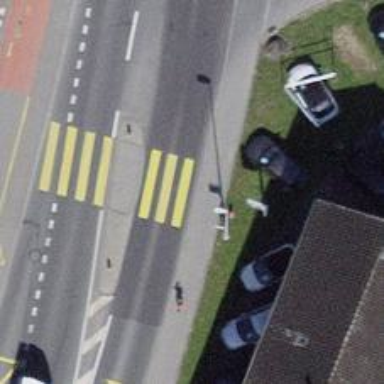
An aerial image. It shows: Zebra crossing on footway.